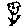
Label: flower